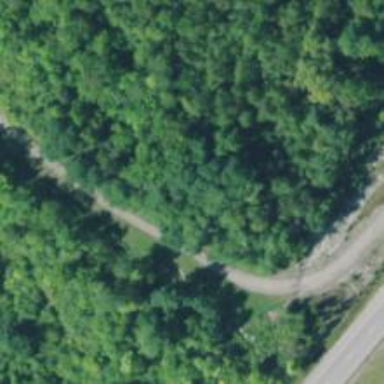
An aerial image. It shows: Path designated as bicycle road.